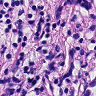
Metastatic tissue present: yes